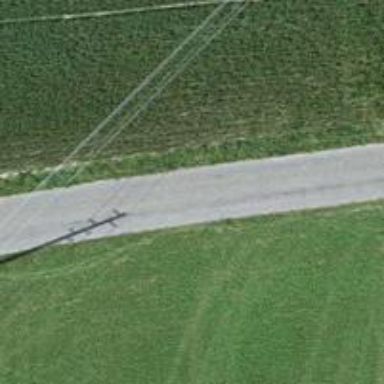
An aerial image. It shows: Unclassified paved road.